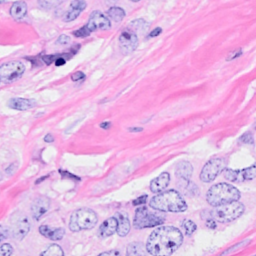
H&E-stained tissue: Breast